Question: I change my app name from AndroidManifest.xml
but I want change name of package installer.
How can I change "app-release" to anything I want?
How to change app-release?

I change my app name from AndroidManifest.xml, but I can't change name of package installer
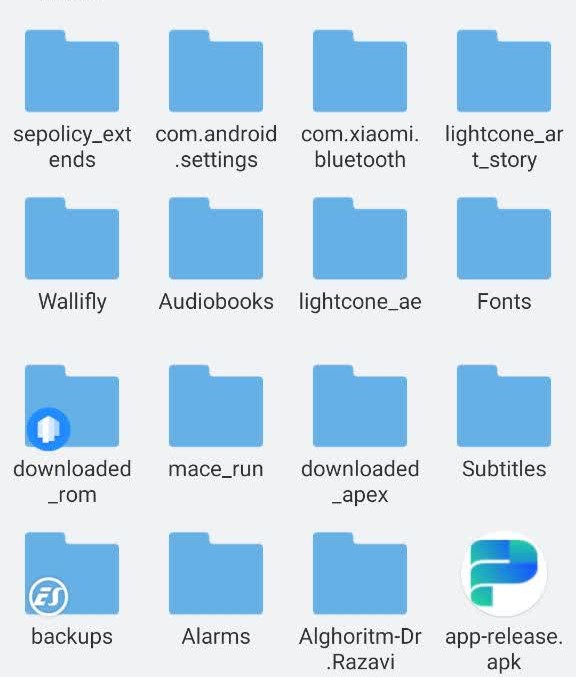
Answer: This is mainly a question about Android build, not flutter. To change the output file name you can add this code into 'android/app/bundle.gradle'
'''
android {
// ...
applicationVariants.all { variant ->
variant.outputs.all {
outputFileName = "yourname.apk"
}
}
}
'''
Even when you run the command 'flutter build apk' you will see the wrong name in the output (I guess that's a flutter issue), but no worries, your file name will be correct:
<URL>